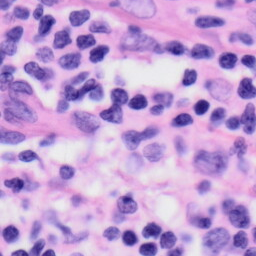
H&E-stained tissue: Skin